Field crop: maize
Growth stage: 1
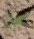
Species: atriplex